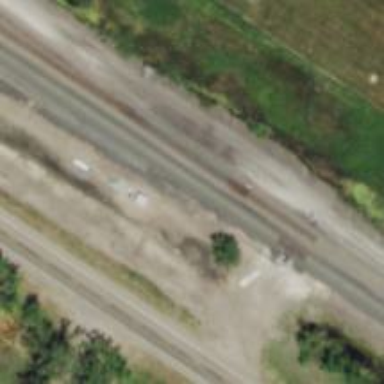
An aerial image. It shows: Abandoned railway.